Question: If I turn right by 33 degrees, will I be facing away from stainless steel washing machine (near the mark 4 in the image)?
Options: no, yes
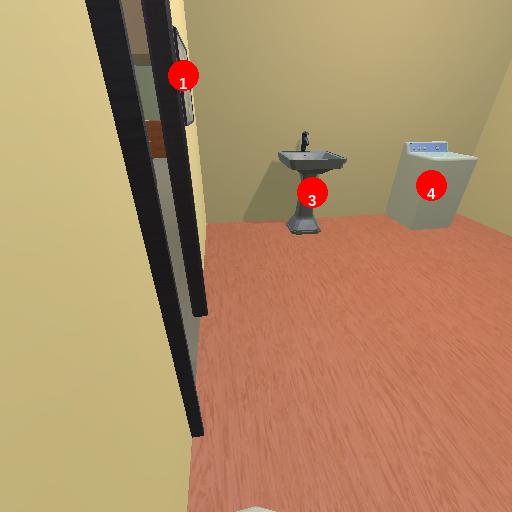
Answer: no